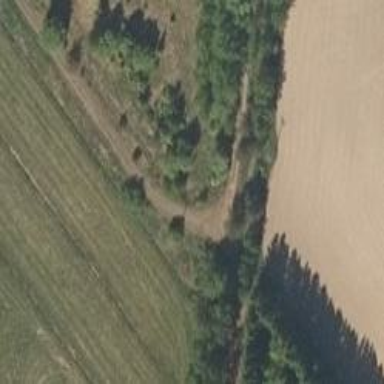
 graded as grade4 tracktype. It is nordic piste type."